Question: I've noticed that all Swing applications I've created seem to allocate new objects continuously.
Consider this small application:
'''
import java.awt.Dimension;
import javax.swing.JFrame;
import javax.swing.JPanel;
@SuppressWarnings({ "javadoc", "serial" })
public class SwingTest extends JFrame {
public static void main(String[] args) {
new SwingTest().setVisible(true);
}
public SwingTest() {
setTitle("SwingTest");
setDefaultCloseOperation(EXIT_ON_CLOSE);
JPanel panel = new JPanel();
panel.setPreferredSize(new Dimension(400, 400));
setContentPane(panel);
pack();
}
}
'''
I wouldn't expect it to consume much memory, but if I look at the heap graph in VisualVM I see memory usage increasing constantly, then resetting. What causes this?

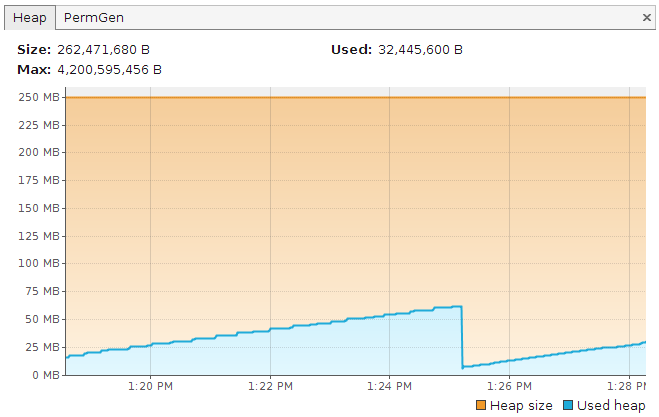
Answer: Here is the result of profiling your code on my machine (OpenJDK 1.6.0_22 64 bits on linux 3.1.1, using Netbeans profiler)

I suggest you to find out what those allocated objects are. You can do this by making memory snapshots and comparing them.